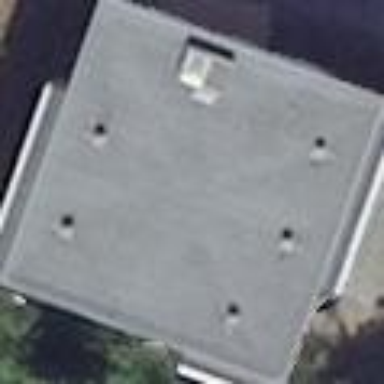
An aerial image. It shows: Residential building with flat grey roof.